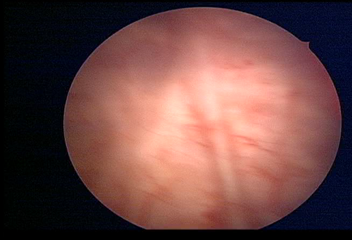
Modality: WLC
Class: Normal mucosa
Bladder cancer association: No